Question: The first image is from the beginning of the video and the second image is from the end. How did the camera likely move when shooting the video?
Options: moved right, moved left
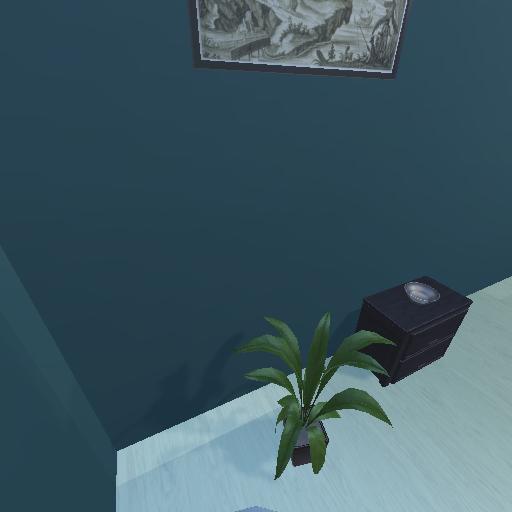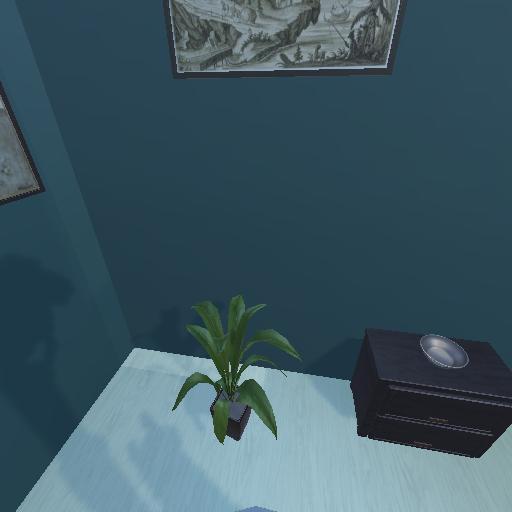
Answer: moved right